Question: I am trying to create a website, and for the navigation, I thought it would be coo, if i could use shapes, I am trying to avoid using images.
The specific shape I am trying to create is a crescent moon, with a border.
What I am trying to achieve:

I would like to finish this shape with a border around the red, and the rest of the circle, not part of outline of the red, gone.
'''
.bottom_line {
position: absolute;
height: 500px;
width: 500px;
border: 10px solid black;
border-radius: 500px;
box-shadow: 100px 100px 0px 0px red inset;
}
.top_line {
position: absolute;
top: 110px;
left: 110px;
height: 500px;
width: 500px;
border: 10px solid black;
border-radius: 500px;
}
'''
'''
<div class="top_line"></div>
<div class="bottom_line"></div>
'''
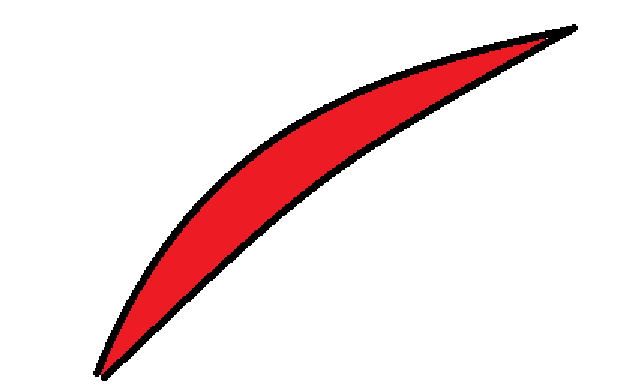
Answer: After lots of fiddling around I have came up with this. Thanks, cpshah, your answer helped me come up with this.
'''
.circle {
position: absolute;
top: 15px;
left: 15px;
height: 500px;
width: 500px;
border: 10px solid transparent;
border-radius: 500px;
box-shadow: 100px 100px 0px 0px red inset;
}
.bottom_line {
position: absolute;
top: 110px;
left: 110px;
height: 500px;
width: 500px;
border: 10px solid transparent;
border-radius: 500px;
box-shadow: 20px 20px 0px -8px purple inset;
z-index: 2;
}
.top_line {
position: absolute;
height: 510px;
width: 510px;
border: 10px solid transparent;
border-radius: 510px;
box-shadow: 15px 15px 0px 7px purple inset;
z-index: 1;
}
'''
'''
<div class="circle"></div>
<div class="top_line"></div>
<div class="bottom_line"></div>
'''